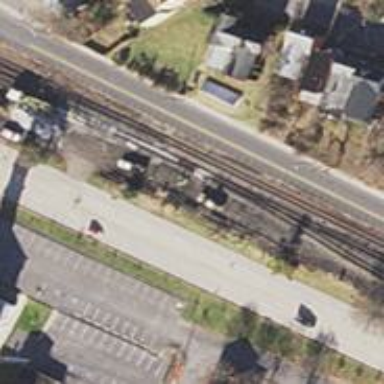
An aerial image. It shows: Junction on the railway.